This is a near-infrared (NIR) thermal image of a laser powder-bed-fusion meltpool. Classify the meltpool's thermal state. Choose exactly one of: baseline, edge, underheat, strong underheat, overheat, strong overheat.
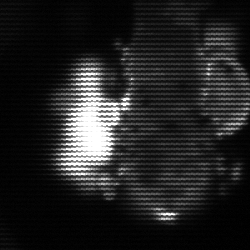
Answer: strong underheat